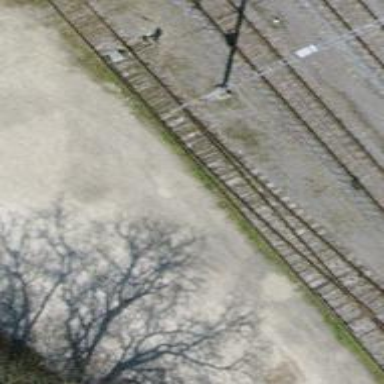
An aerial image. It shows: Railway switch.